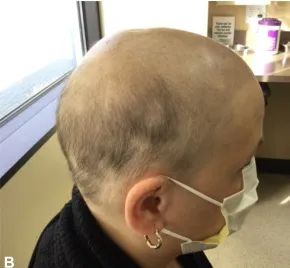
B, Posttreatment image of case 2 showing slight improvement after 5 months of baricitinib 4 mg every day.
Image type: medical_photograph (skin_photograph)